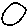
Label: circle